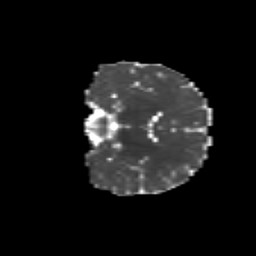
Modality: MD
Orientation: coronal
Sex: male
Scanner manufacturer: siemens
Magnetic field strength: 3 T
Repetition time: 5 s
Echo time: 0.071 s